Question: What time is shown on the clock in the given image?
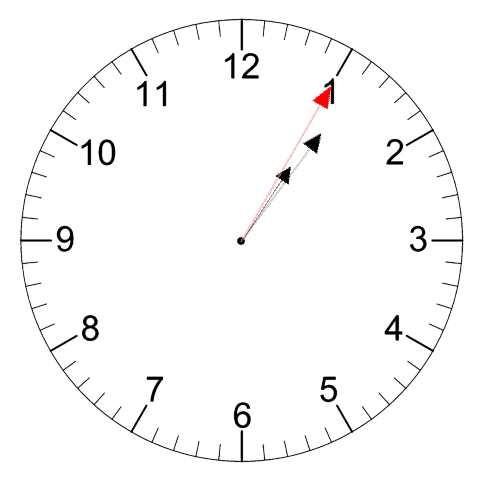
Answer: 01:06:05